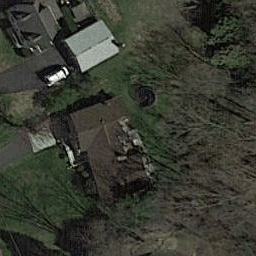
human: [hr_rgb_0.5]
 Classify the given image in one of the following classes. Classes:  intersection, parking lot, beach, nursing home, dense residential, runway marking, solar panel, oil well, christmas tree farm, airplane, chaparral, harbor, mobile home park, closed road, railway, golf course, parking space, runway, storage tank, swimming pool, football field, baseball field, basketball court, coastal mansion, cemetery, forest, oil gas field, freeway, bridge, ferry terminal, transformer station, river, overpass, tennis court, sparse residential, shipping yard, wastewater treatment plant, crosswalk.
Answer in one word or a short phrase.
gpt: sparse residential